Interaction volume radius: 10 \u00c5
Interaction volume height: 10 \u00c5
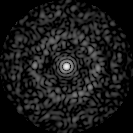
Disorder parameter: 0.8196